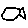
Label: fish